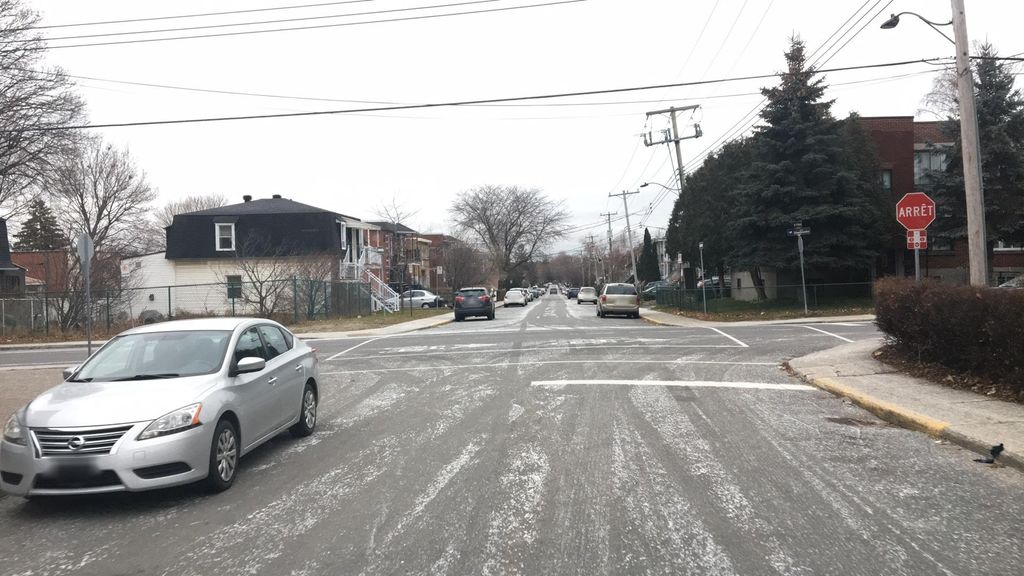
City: montreal